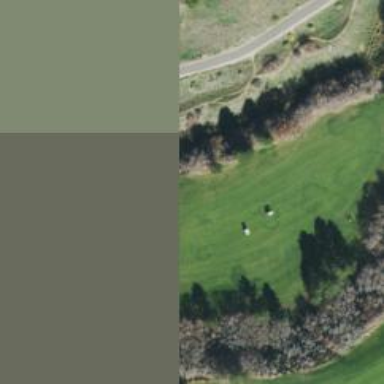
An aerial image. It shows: Golf fairway surrounded by grass.